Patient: sex F, age 69
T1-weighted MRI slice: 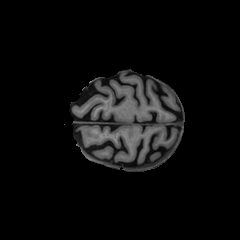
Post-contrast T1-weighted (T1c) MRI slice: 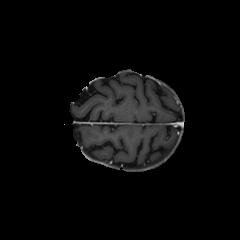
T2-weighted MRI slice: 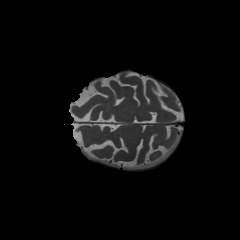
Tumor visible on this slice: no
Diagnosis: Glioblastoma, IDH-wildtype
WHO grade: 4